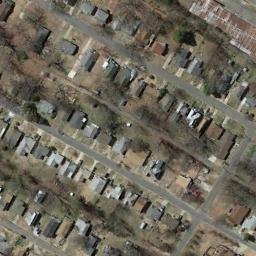
Label: residential